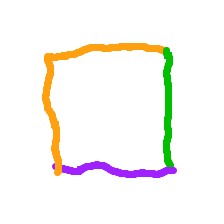
Shape: square